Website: lowes
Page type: stored-credit-cards
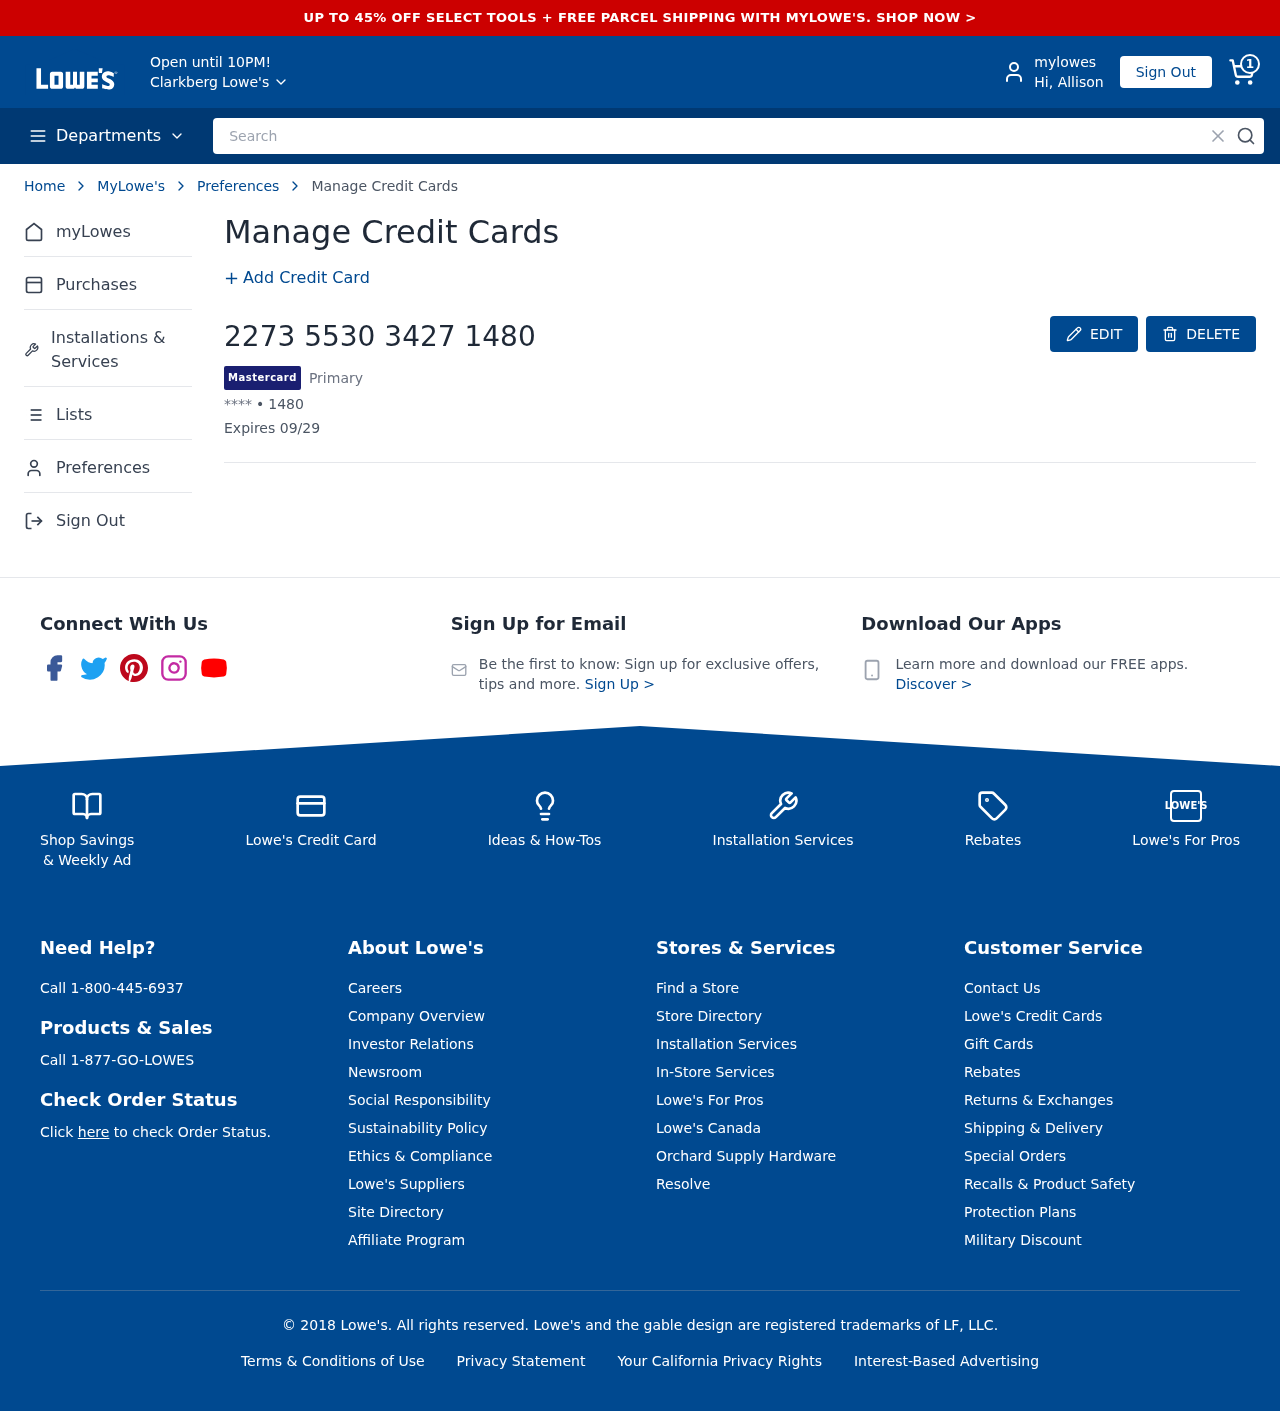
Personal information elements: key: PII_CARD_EXPIRY
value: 09/29
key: PII_CARD_LAST4
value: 1480
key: PII_CARD_NUMBER
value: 2273 5530 3427 1480
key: PII_CARD_TYPE
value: Mastercard
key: PII_CITY
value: Clarkberg
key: PII_FIRSTNAME
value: Allison
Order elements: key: ORDER_NUM_ITEMS
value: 1
Search elements: key: HEADER_SEARCH
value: Search